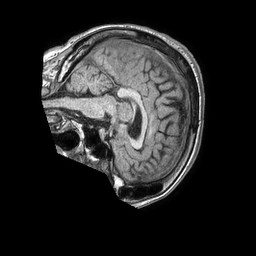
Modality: T1w
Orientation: sagittal
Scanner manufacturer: philips
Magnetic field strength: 1.5 T
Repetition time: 0.007745 s
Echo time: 0.003532 s